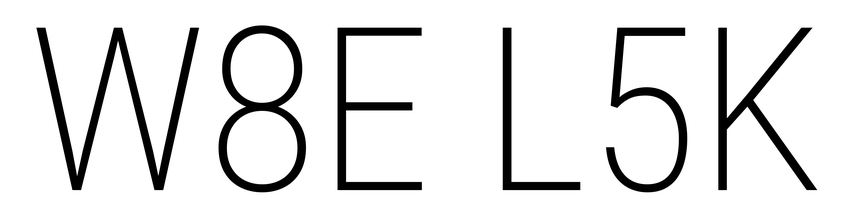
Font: Roboto_Condensed_ExtraLight